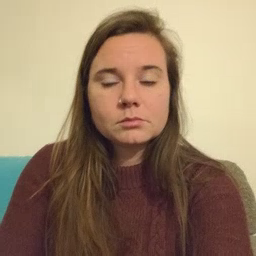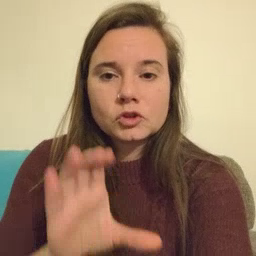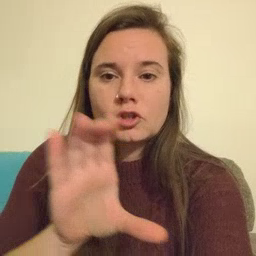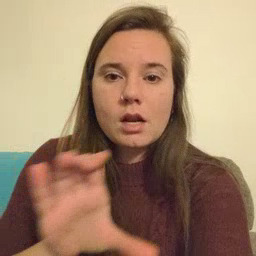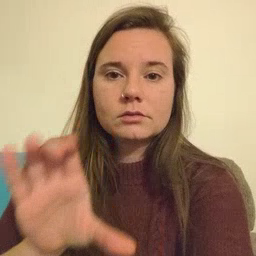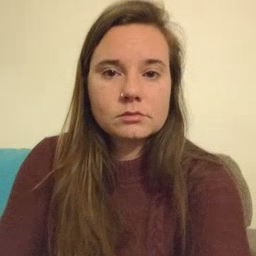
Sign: chocolate